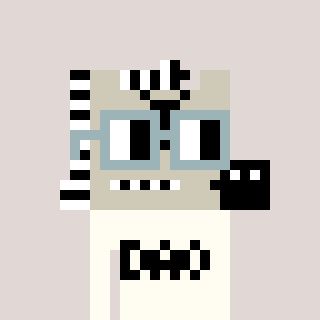
a pixel art character with square dark gray glasses, a zebra-shaped head and a grayscale-colored body on a warm background